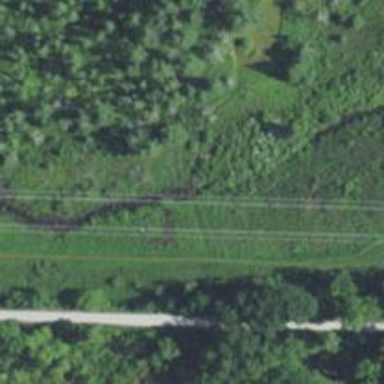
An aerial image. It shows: Path on bridge.